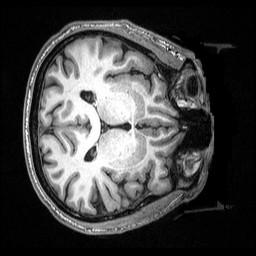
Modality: T1w
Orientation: axial
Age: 43
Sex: male
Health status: healthy
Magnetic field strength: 3 T
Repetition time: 2.53 s
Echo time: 0.00331 s